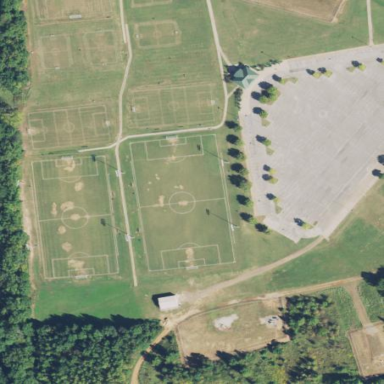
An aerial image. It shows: Soccer pitch with grass surface for leisure land.